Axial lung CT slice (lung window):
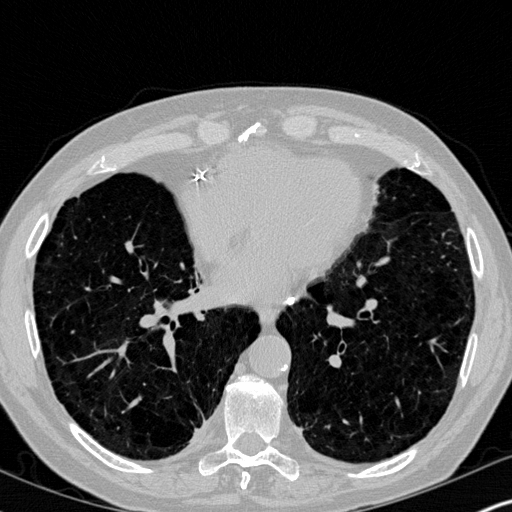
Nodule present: no